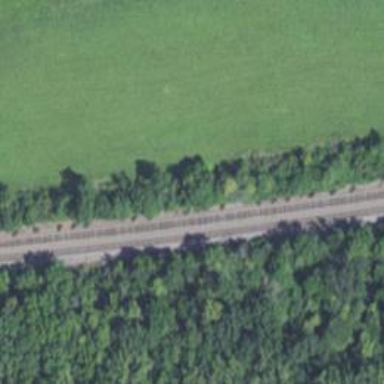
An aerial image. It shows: Railway track.